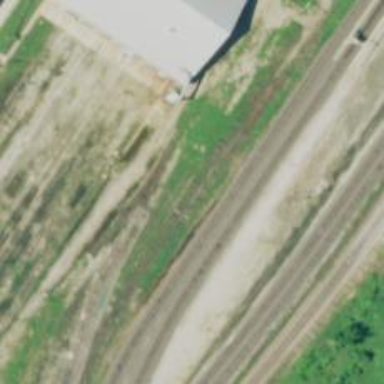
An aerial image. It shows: Railway spur service.